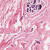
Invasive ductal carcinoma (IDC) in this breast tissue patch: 0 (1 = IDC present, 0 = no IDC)